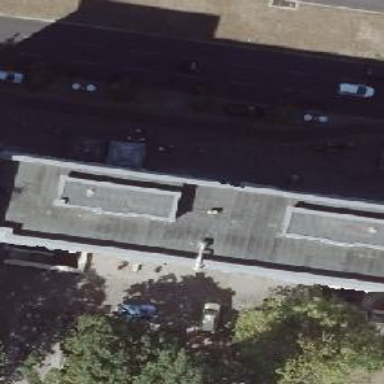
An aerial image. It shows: Building consisting of apartments.